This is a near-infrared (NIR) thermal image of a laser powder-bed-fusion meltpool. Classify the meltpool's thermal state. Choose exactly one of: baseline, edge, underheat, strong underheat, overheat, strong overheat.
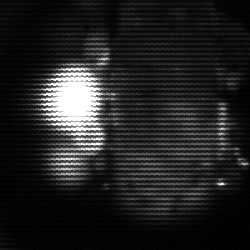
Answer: strong underheat